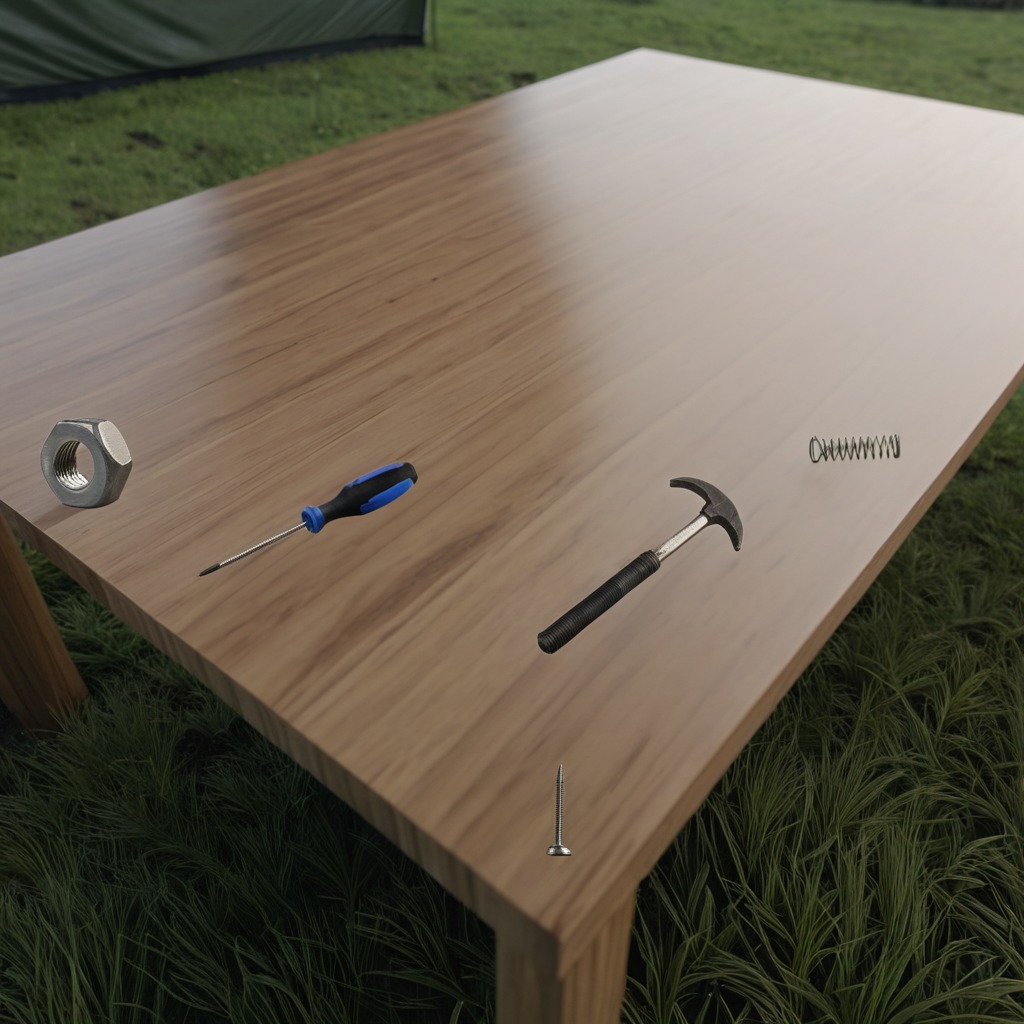
A hammer, a metal machine screw, a coiled metal spring, a screwdriver, and a metal nut are lying on a wooden table inside a jungle field workshop tent.